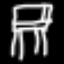
Label: chair